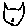
Label: cat